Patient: sex M, age 63
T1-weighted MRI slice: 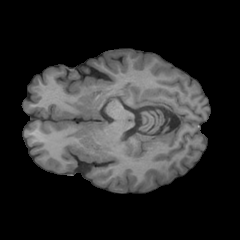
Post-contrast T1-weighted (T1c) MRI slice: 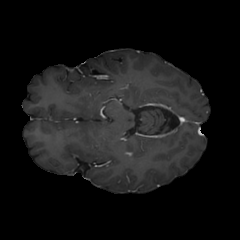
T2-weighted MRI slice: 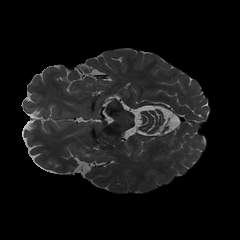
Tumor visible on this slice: no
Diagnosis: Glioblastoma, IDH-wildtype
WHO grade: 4